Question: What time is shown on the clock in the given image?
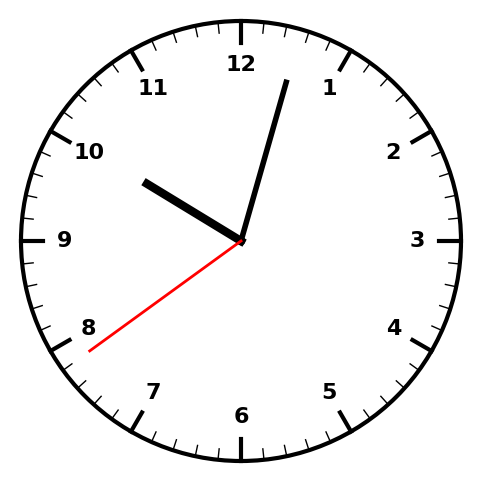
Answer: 10:02:39